Brain MRI, t1w sequence, axial 2D slice.
Patient: age 37, sex F, weight 95 kg, height 1.95 m
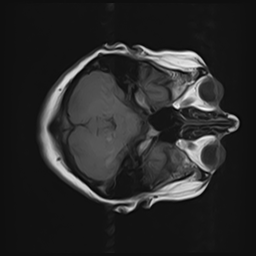